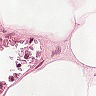
Metastatic tissue present: no